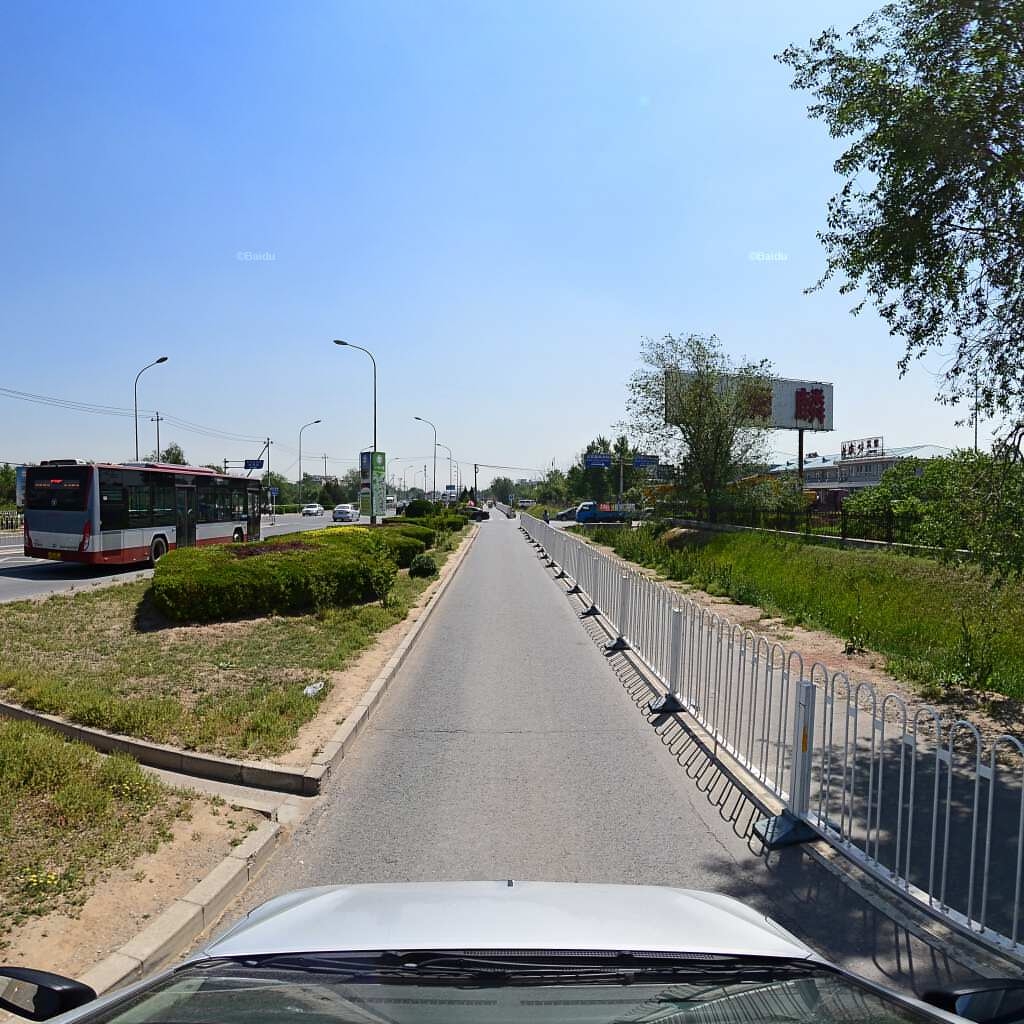
Region: Haidian
Road damage annotations: transverse crack, longitudinal crack